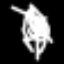
Label: leaf